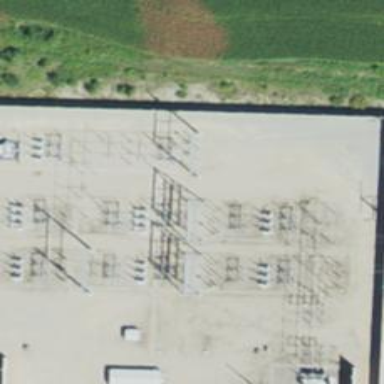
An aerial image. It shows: Switch used for power control.